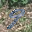
Label: 9